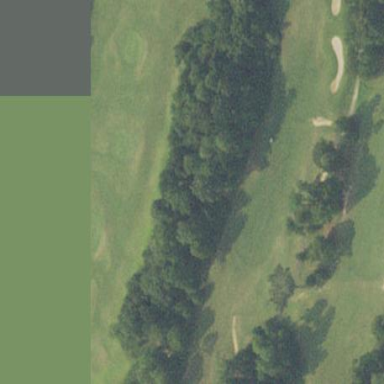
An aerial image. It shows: Grassy area used as driving range for golf.